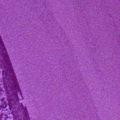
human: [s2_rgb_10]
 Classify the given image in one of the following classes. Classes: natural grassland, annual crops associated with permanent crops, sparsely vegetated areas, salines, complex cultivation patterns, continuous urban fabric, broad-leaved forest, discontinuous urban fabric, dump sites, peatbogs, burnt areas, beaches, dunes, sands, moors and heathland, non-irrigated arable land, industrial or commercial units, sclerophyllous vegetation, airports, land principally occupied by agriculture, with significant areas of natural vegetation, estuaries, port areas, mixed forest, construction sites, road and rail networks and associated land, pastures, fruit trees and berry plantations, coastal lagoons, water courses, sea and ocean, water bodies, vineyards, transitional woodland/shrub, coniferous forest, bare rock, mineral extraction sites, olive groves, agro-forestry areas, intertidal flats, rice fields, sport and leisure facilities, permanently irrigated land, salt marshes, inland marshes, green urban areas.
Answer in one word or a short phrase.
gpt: sea and ocean